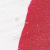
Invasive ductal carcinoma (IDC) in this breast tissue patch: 0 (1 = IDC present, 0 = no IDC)